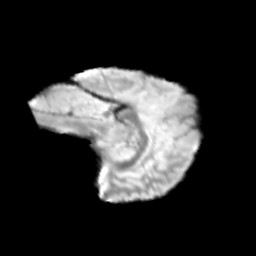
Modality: T2w
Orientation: sagittal
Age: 9
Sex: male
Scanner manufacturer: siemens
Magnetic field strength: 3 T
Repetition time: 3.8 s
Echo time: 0.07 s